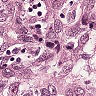
Metastatic tissue present: yes